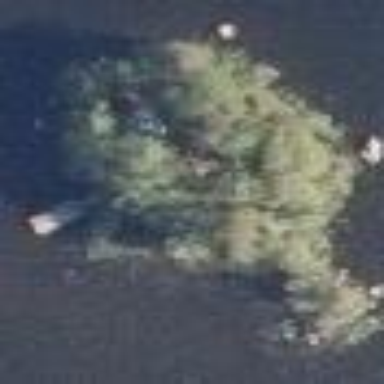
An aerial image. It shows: Islet.